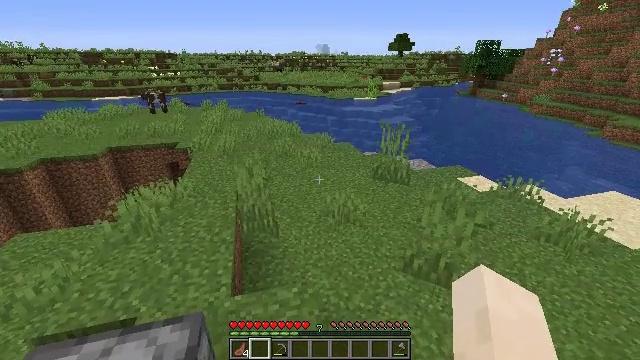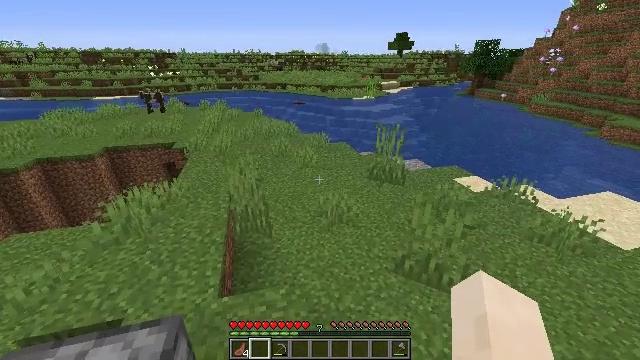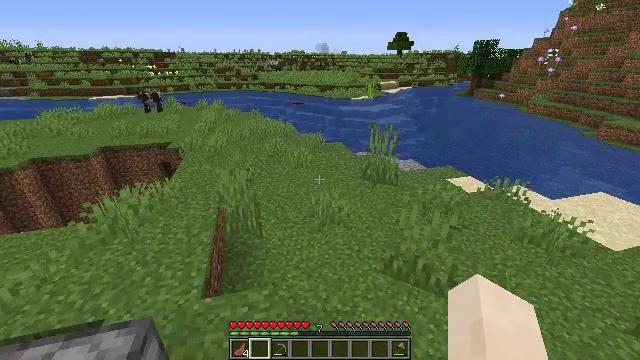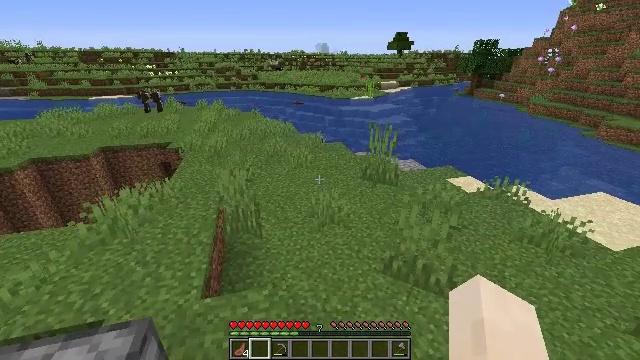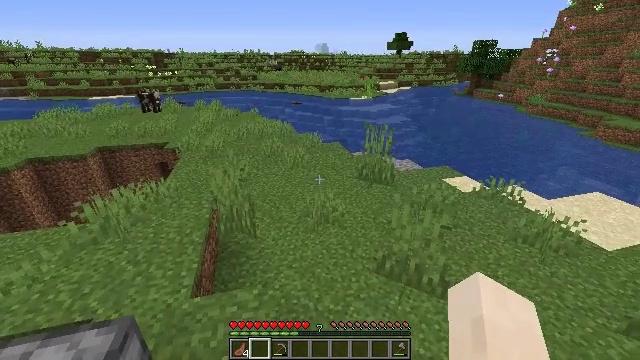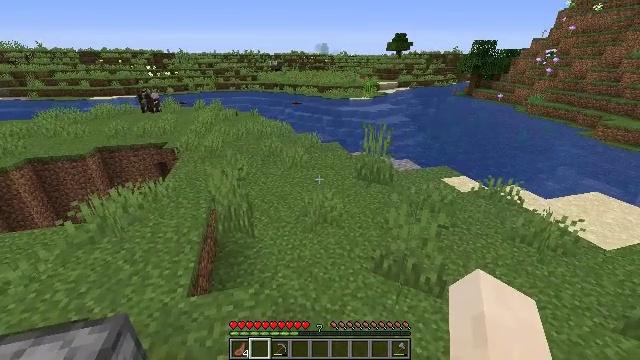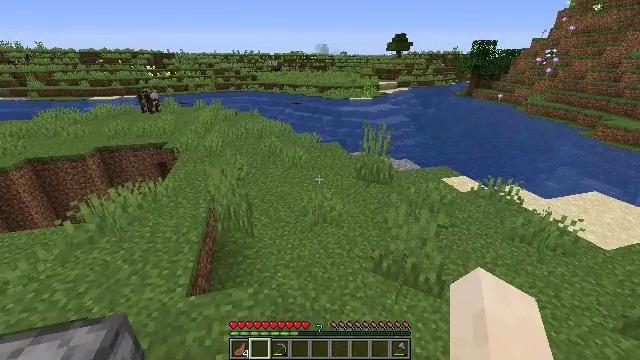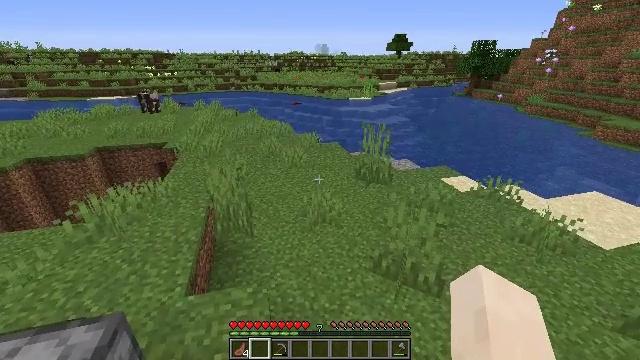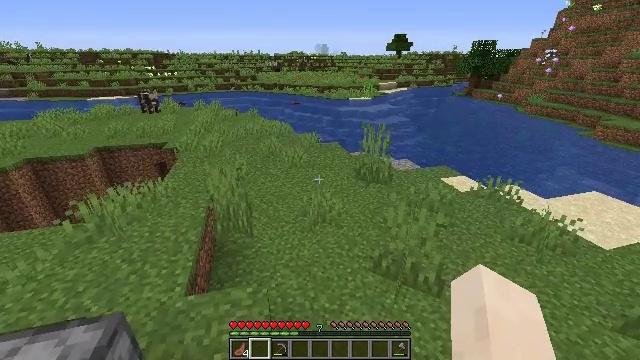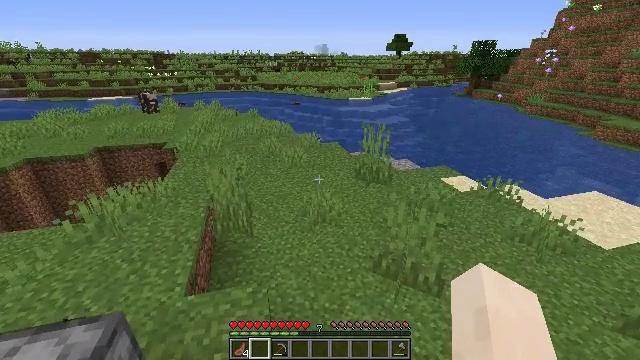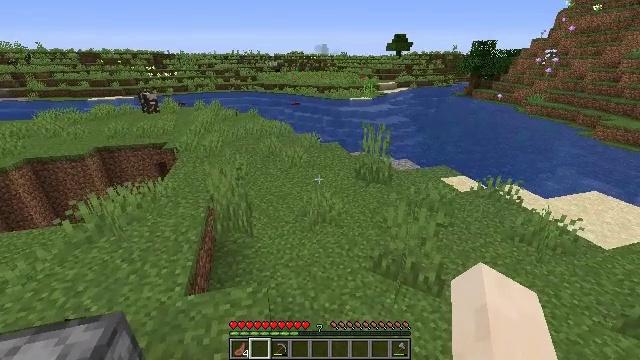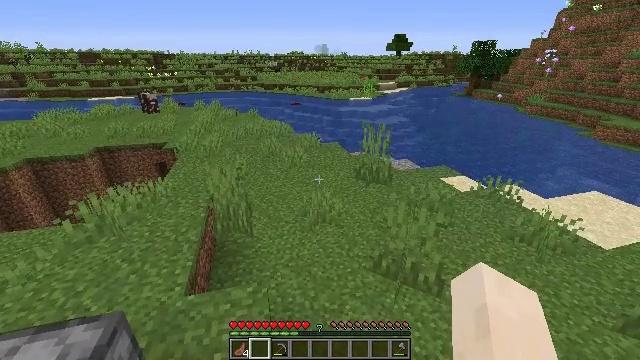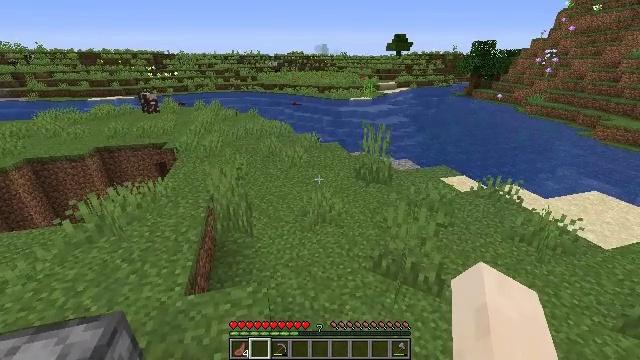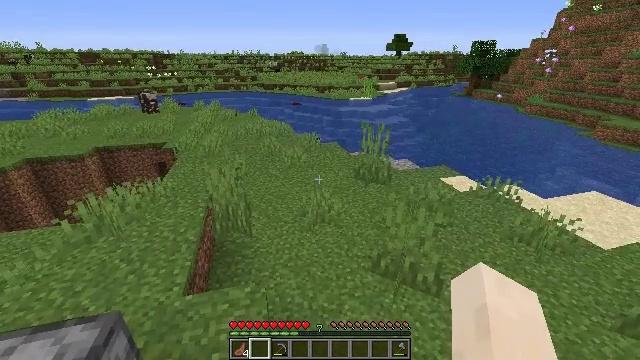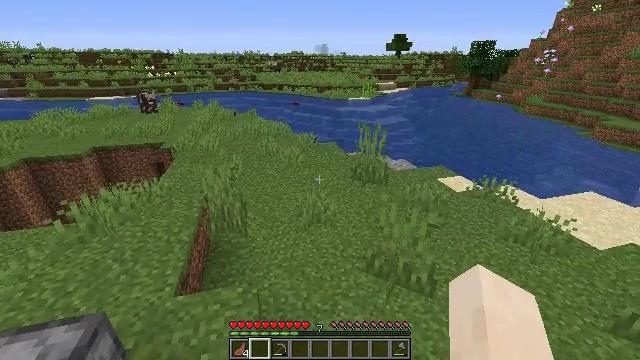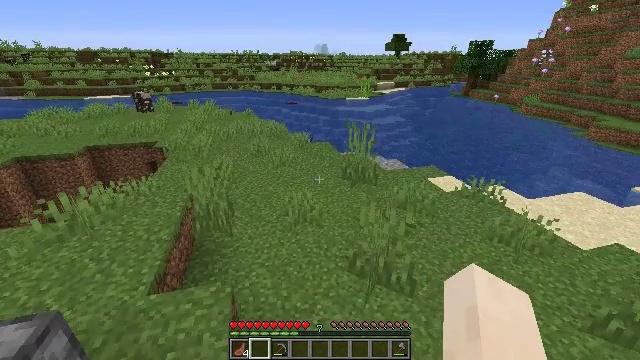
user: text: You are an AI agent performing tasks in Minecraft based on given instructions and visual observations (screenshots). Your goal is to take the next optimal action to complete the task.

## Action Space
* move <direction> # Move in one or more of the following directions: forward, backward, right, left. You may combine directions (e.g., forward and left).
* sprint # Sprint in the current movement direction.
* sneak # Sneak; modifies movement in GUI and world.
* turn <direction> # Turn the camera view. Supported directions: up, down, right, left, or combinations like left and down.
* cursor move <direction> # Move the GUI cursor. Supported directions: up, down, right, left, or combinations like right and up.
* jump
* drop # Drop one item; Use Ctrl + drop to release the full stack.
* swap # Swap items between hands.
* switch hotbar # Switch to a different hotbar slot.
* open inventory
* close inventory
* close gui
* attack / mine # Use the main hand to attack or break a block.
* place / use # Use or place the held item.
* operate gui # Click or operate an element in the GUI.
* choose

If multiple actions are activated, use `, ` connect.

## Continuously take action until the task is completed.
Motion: motion action
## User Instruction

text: Open the furnace and craft a smooth stone.
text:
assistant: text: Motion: move right
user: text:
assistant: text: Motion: move right
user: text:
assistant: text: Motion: no_op
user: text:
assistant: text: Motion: no_op
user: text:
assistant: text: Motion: no_op
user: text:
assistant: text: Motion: no_op
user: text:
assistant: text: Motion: no_op
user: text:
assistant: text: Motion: no_op
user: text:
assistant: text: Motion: no_op
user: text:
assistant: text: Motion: no_op
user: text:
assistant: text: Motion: no_op
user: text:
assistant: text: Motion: no_op
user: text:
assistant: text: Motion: move right
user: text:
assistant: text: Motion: move right
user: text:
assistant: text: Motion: move right
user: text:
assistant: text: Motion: no_op
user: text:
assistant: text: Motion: no_op
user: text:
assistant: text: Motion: move left
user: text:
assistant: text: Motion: move left
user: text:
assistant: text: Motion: no_op
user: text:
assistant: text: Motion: no_op
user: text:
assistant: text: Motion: no_op
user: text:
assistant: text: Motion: no_op
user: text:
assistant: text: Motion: no_op
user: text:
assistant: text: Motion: no_op
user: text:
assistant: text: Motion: no_op
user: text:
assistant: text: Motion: no_op
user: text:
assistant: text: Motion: no_op
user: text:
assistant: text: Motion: move left
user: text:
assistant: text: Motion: move left